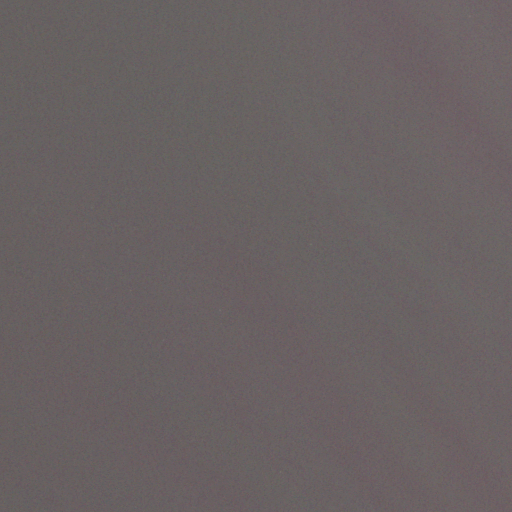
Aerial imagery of bar in Delaware named Bombay Hook Point Shoal containing only open water